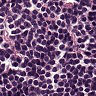
Metastatic tissue present: no